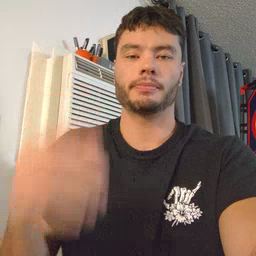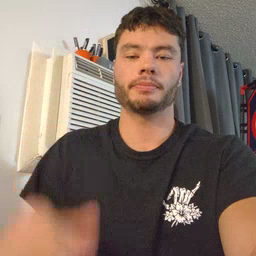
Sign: read